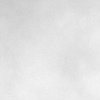
Atmospheric dust classification: dusty